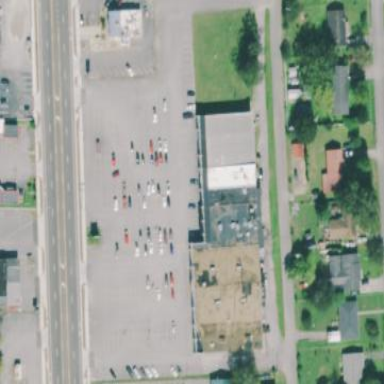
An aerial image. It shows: Commercial area.